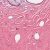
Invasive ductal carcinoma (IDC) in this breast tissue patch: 0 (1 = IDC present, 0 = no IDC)